Field crop: maize
Growth stage: 1
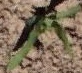
Species: maize